Chest X-ray:
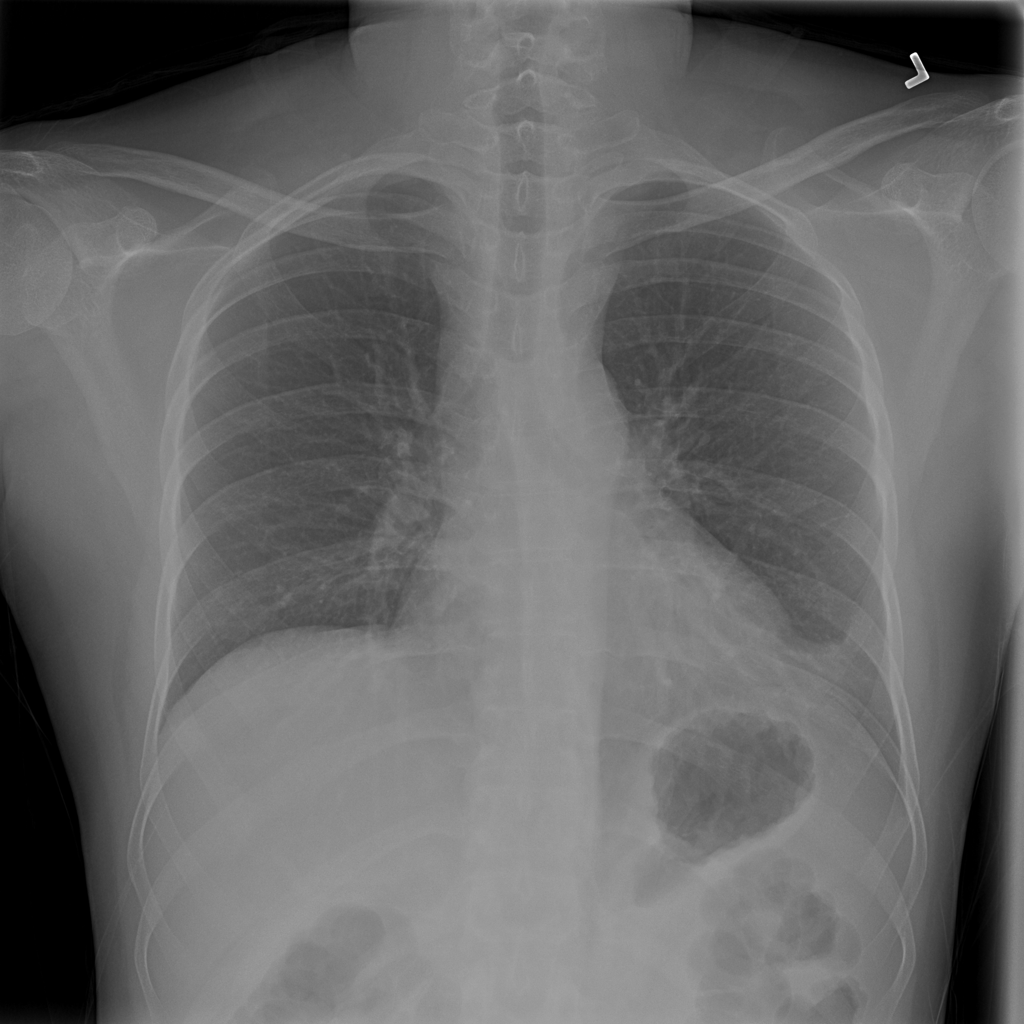
Findings: Effusion
No abnormal finding: no